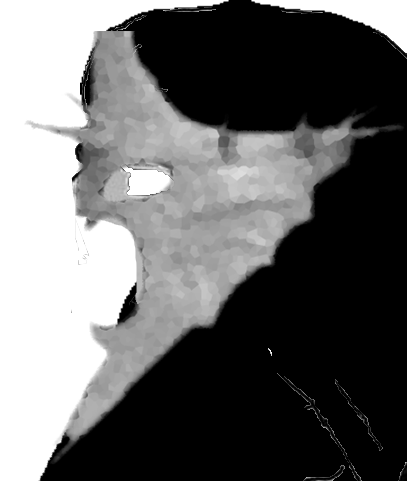
Label: 4_Yes_Chad